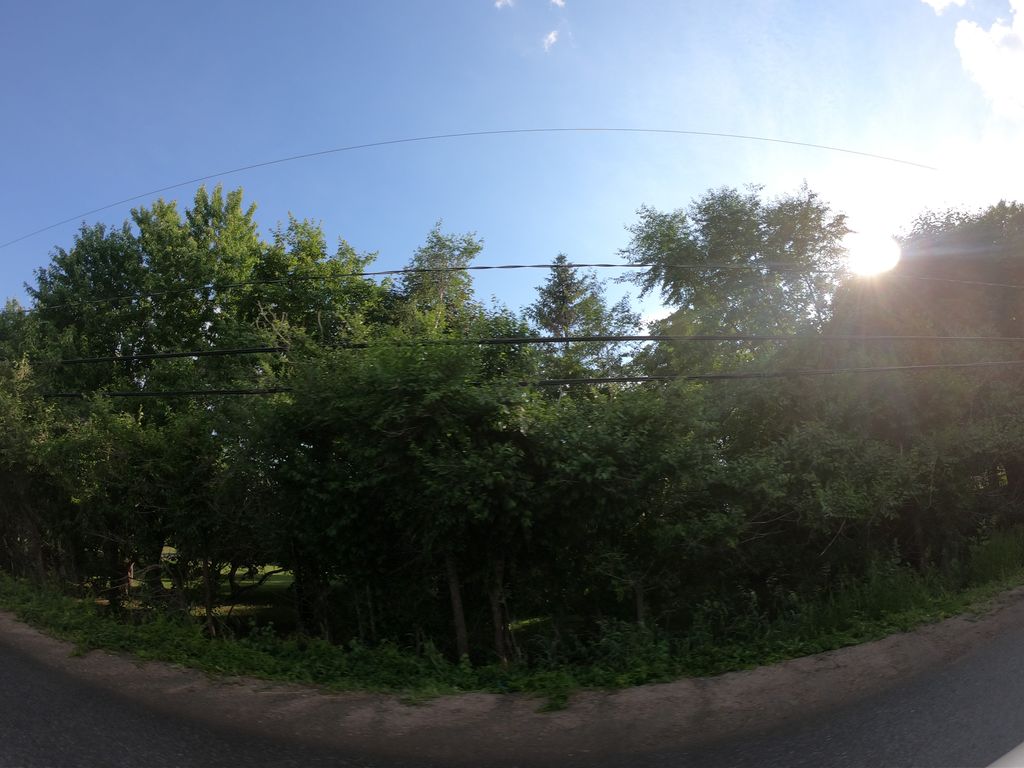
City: ottawa-gatineau